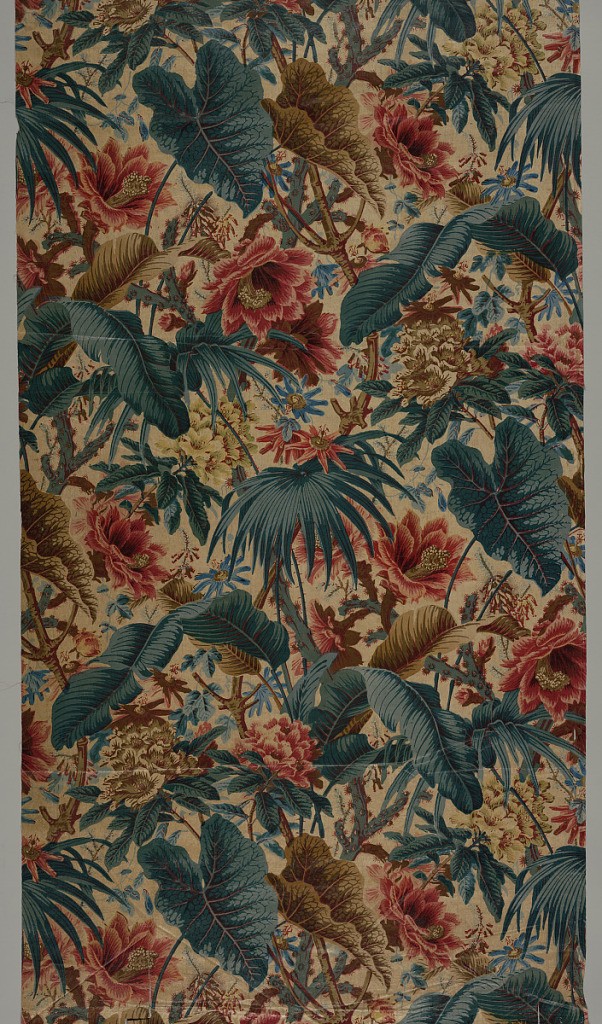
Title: Textile
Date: ca. 1850
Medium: cotton Technique: woodblock printed on plain weave, glazed
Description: Offset repeat of dense multicolored coverage of leaves and flowers almost covering the stem. Elements include banana leaf, palm leaf, caladium, cactus, passion flower, rhododendron, and hibiscus.